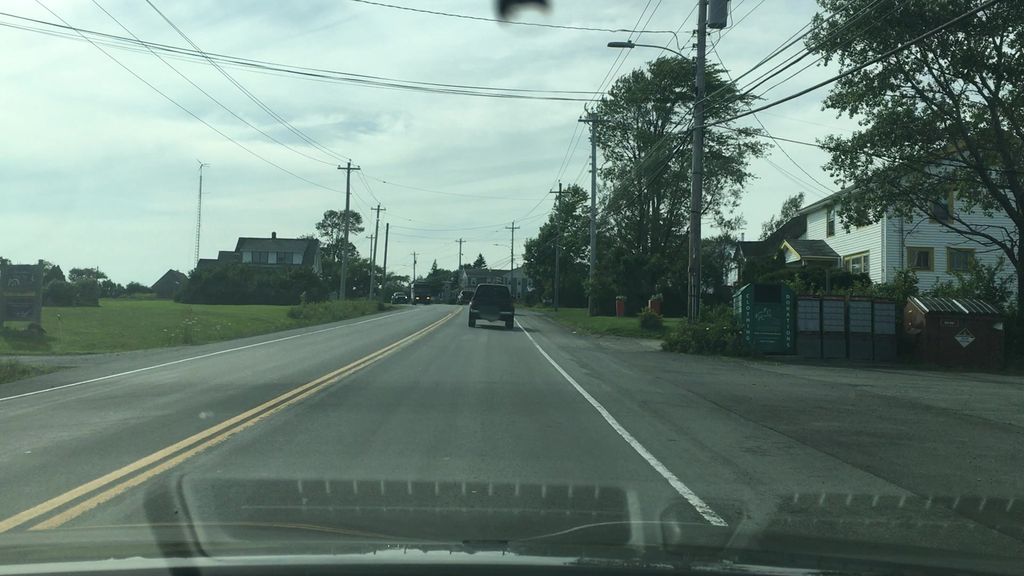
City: halifax